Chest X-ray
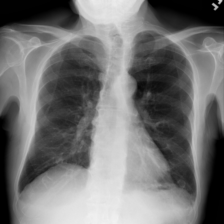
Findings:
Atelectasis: negative
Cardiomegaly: negative
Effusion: negative
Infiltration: positive
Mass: negative
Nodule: negative
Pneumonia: negative
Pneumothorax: negative
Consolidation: negative
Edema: negative
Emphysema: negative
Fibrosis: negative
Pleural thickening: negative
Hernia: negative